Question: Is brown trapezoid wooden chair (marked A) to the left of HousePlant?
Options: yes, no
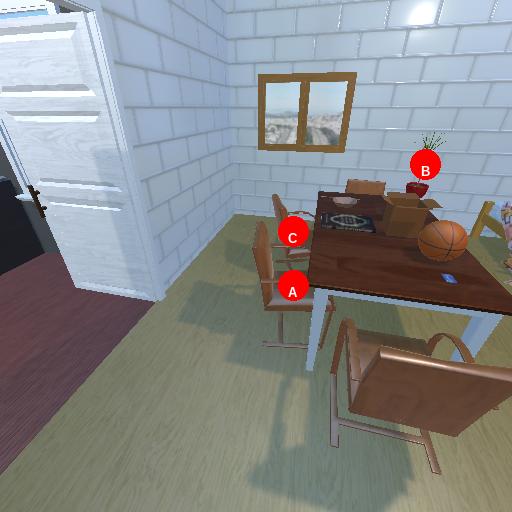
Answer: yes